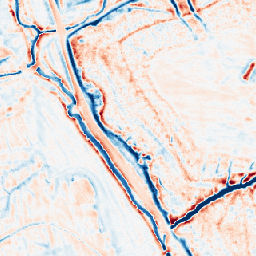
Category: edge_preserving
Decomposition family: bilateral
Decomposition parameters: d: 15
sigma_color: 100
sigma_space: 75
Upsampling method: nearest
Upsampling parameters: scale: 8
Upsampling scale: 8